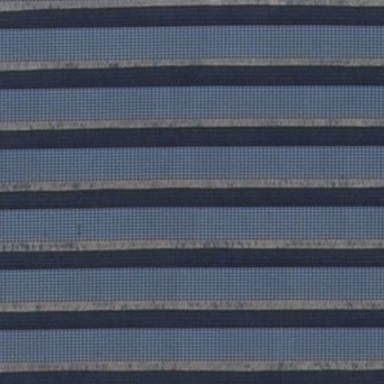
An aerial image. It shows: Solar power generator using photovoltaic panels.